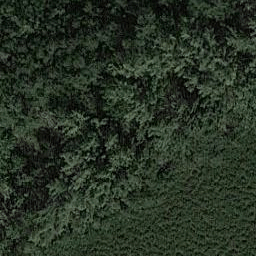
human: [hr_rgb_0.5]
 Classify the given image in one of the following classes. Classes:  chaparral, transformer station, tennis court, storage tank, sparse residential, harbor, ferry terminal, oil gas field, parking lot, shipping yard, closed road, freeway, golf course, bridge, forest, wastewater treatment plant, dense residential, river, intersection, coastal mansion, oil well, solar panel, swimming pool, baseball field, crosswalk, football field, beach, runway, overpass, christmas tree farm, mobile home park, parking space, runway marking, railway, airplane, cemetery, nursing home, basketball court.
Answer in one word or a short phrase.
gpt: forest